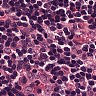
Metastatic tissue present: no